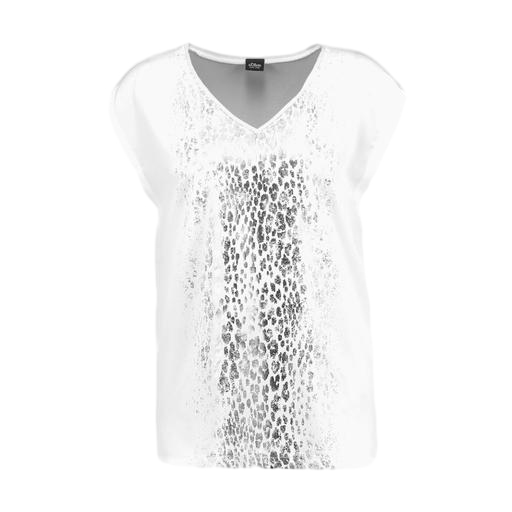
blue animal-print t-shirt only macy, black plus size printed t-shirt only macy, white elevated drycell v-neck t-shirt, white background